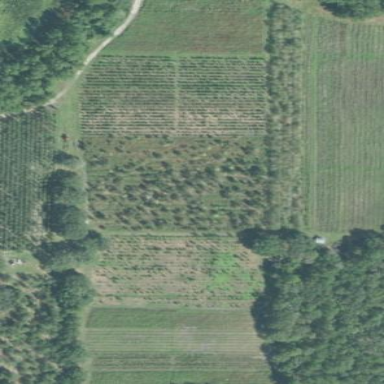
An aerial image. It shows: Plant nursery cultivating trees.